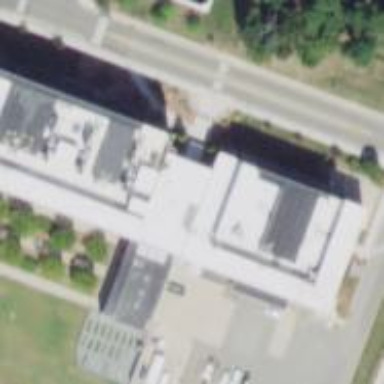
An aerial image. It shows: Office building.